Interaction volume radius: 5 \u00c5
Interaction volume height: 40 \u00c5
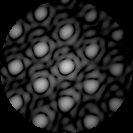
Disorder parameter: 0.1412